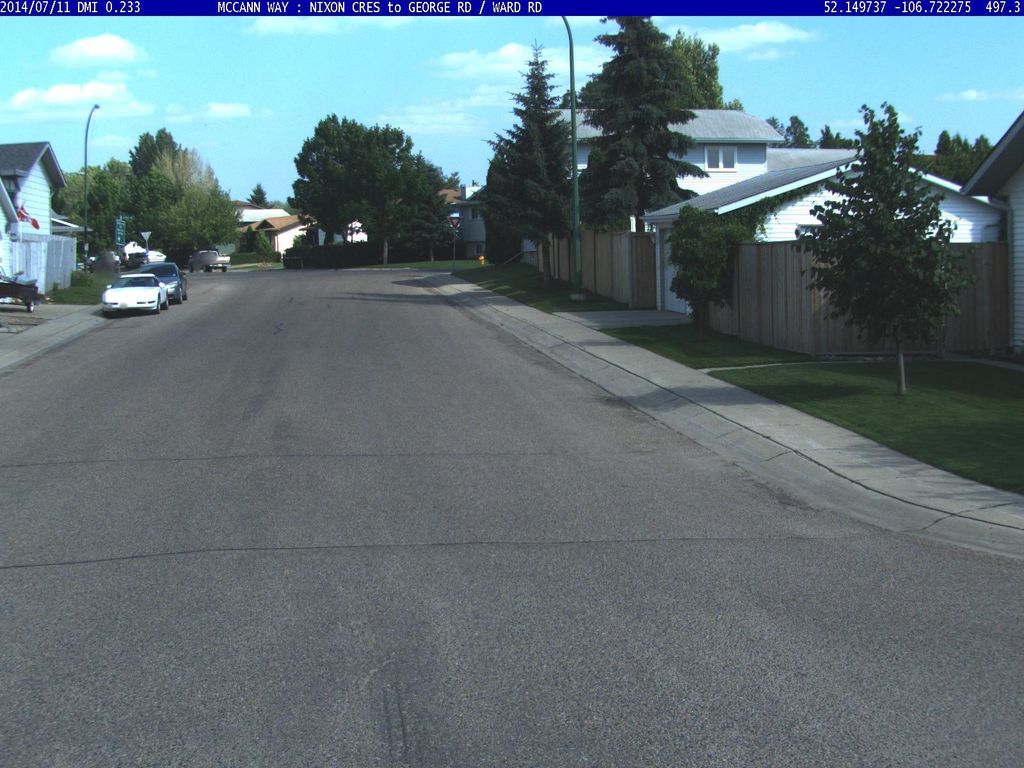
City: saskatoon